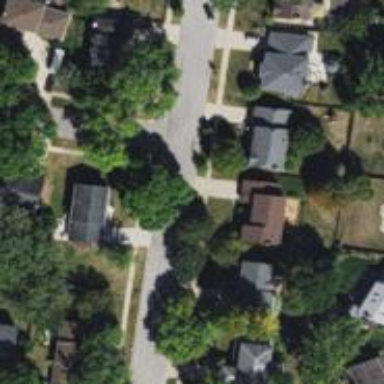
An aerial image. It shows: Residential road with asphalt surface and separate sidewalk.